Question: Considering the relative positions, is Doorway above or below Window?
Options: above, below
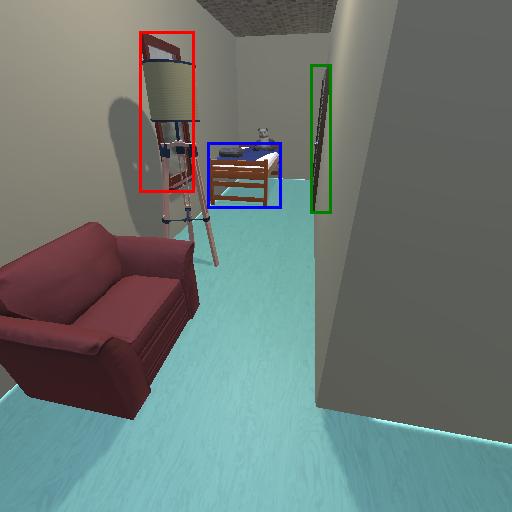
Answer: above